Question: The same XML looks different in Android 4.3 vs 4.4. Problem is that Kitkat (4.4) is not picking up this line: '"android:background="@drawable/darkgray"' (darkgray.jpg is an img)
Why Kitkat is behaving differently?
'''
<?xml version="1.0" encoding="utf-8"?>
<RelativeLayout xmlns:android="http://schemas.android.com/apk/res/android"
xmlns:app="http://schemas.android.com/apk/res/com.mavdev.focusoutfacebook"
android:layout_width="match_parent"
android:layout_height="match_parent"
android:background="@drawable/darkgray"
android:orientation="vertical" >
<TextView
android:id="@+id/tv_secs2"
android:layout_width="100dp"
android:layout_height="wrap_content"
/>
</RelativeLayout>
'''
The difference is as below:

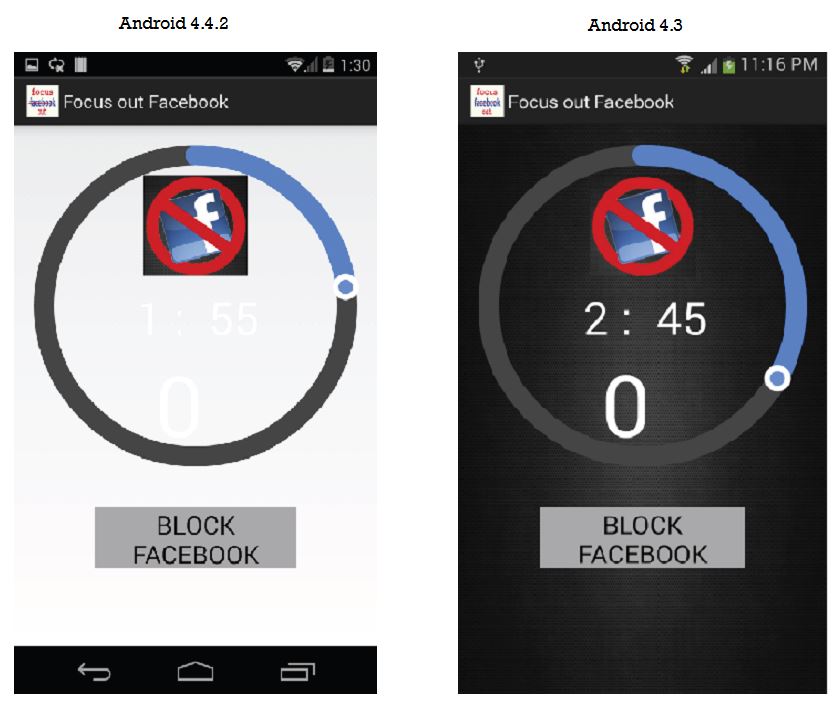
Answer: It might because your 4.4 phone has different DPIs. Please double confirm it.